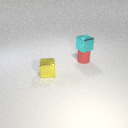
small yellow metal cube to the left of small red rubber cylinder